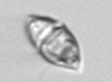
Label: Amphidinium